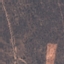
Land use / land cover: HerbaceousVegetation